Aerial crown-view tile of a tropical tree (Barro Colorado Island, Panama), acquired 20250217:
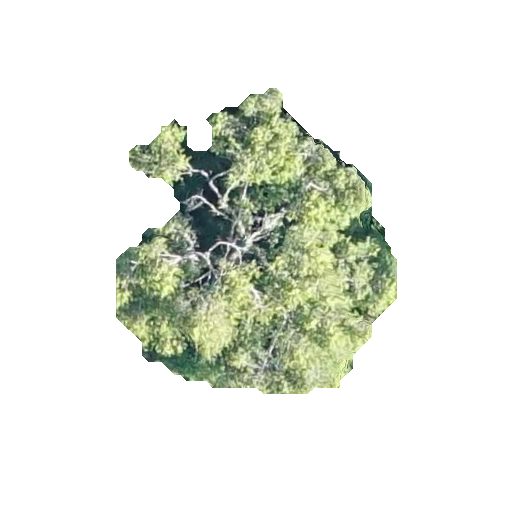
Species: Guatteria lucens
GBIF accepted scientific name: Guatteria lucens
Crown area: 87.504 m²